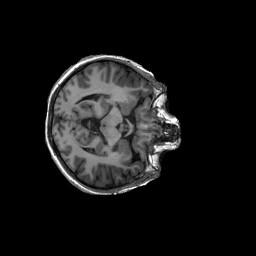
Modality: T1w
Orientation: axial
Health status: ill
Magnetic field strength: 3 T